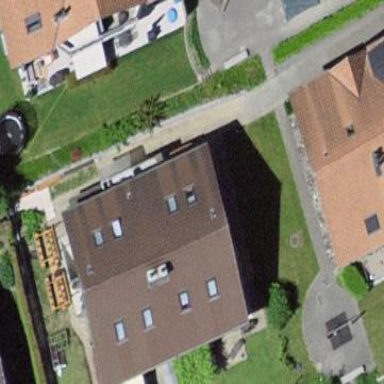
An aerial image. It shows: Residential building.